Frequency: 95000
Velocity: 0,2945
Power: 6
Pulse duration: 0,0000001
Pass count: 1
Magnification: 10
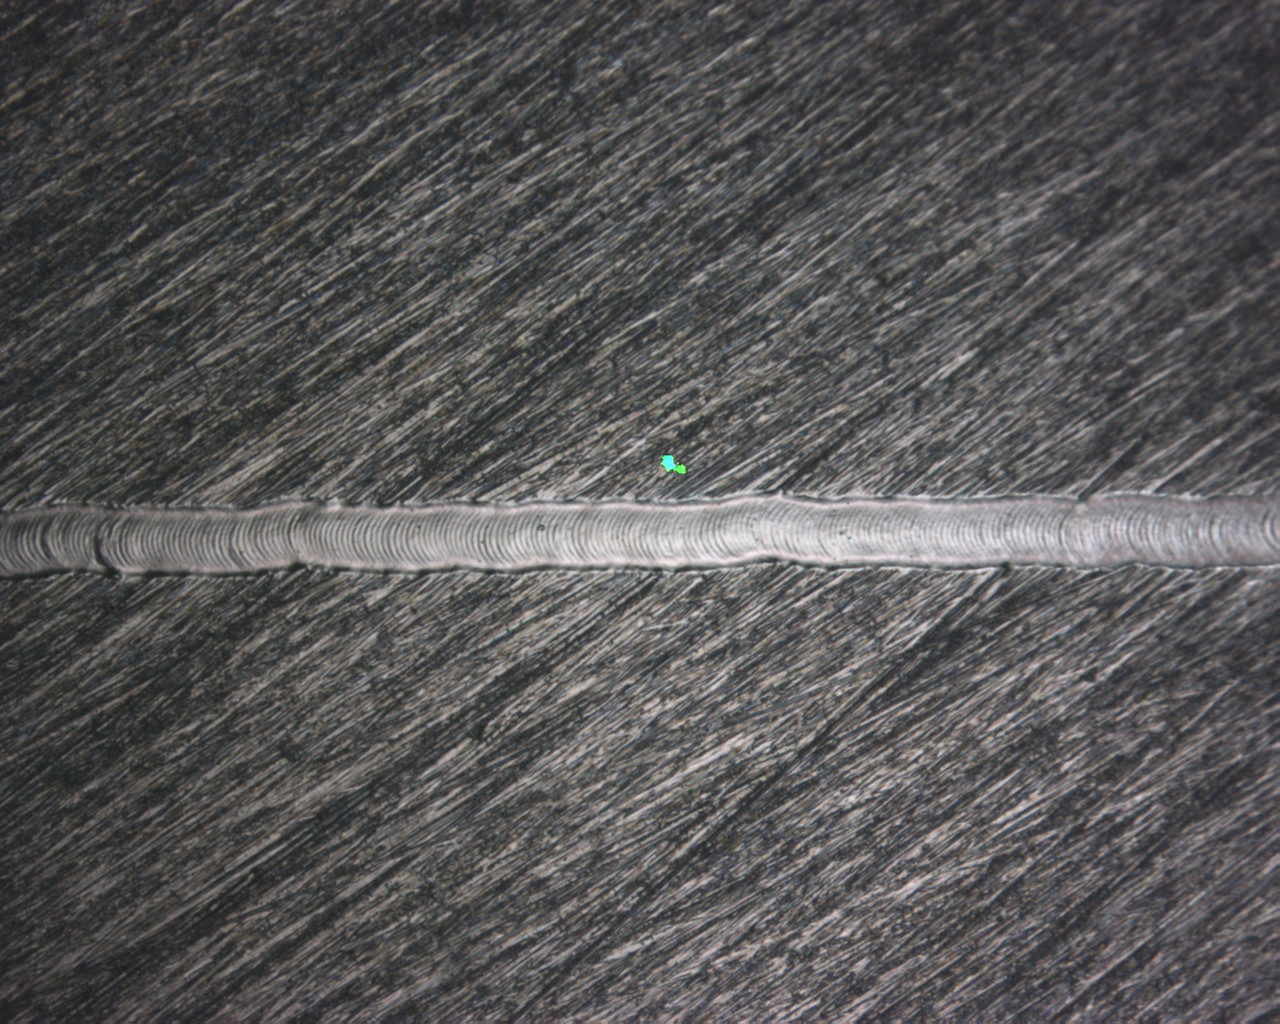
Measured width: 259.648
Other width: 5.9063